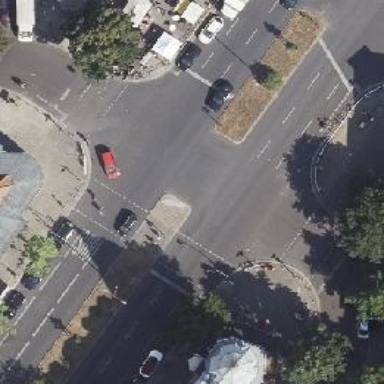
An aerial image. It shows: Footway located on traffic island.